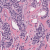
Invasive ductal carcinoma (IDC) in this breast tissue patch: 1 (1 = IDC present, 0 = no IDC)